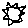
Label: sun